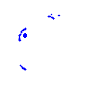
Particle: proton